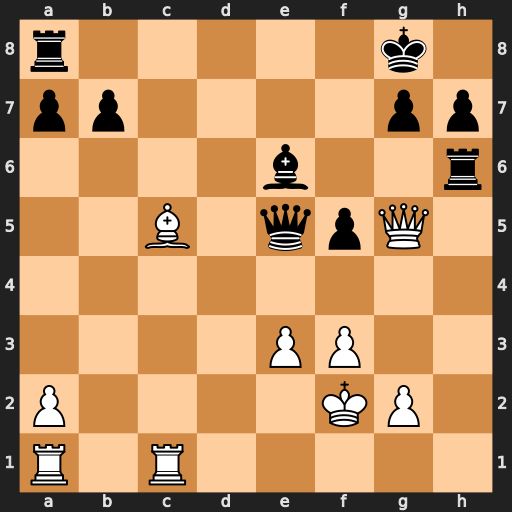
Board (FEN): r5k1/pp4pp/4b2r/2B1qpQ1/8/4PP2/P4KP1/R1R5
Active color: w
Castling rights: -
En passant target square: -
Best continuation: Bd4 Rg6 Qxg6 hxg6 Bxe5